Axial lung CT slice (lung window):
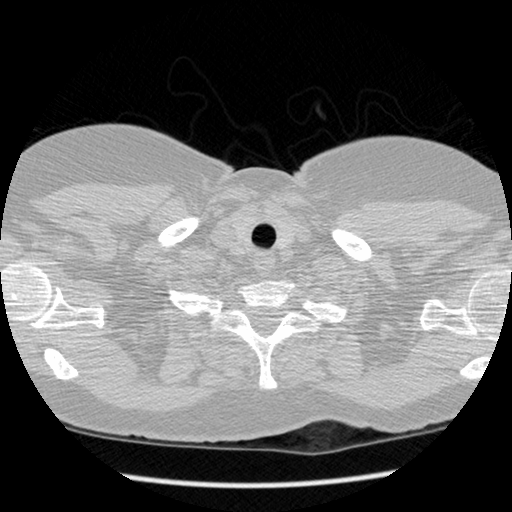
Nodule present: no